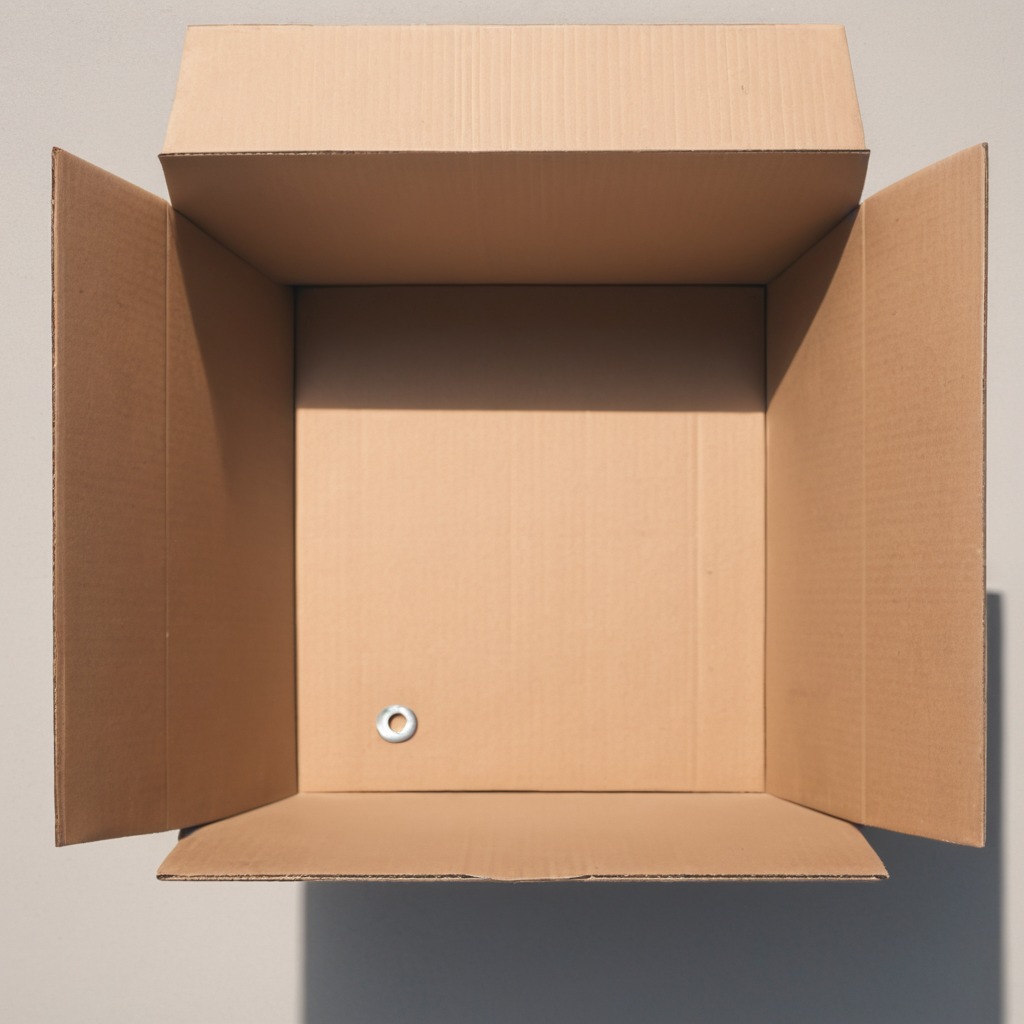
A flat metal washer is lying on a clean dry cardboard box surface in an outdoor workshop during daytime bright natural light soft shadows slightly creased but